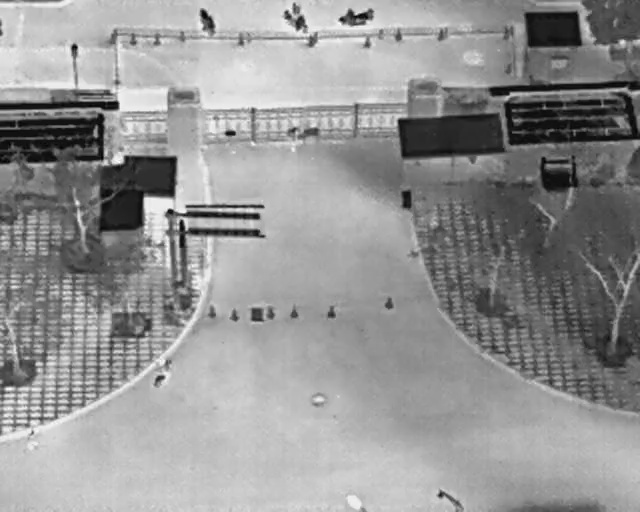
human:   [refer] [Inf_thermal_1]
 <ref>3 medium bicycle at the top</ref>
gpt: <box>[[29, 2, 34, 5, 160], [43, 2, 48, 5, 136], [53, 0, 57, 7, 2]]</box>

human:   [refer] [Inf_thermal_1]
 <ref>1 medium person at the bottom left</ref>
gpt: <box>[[3, 84, 6, 86, 2]]</box>